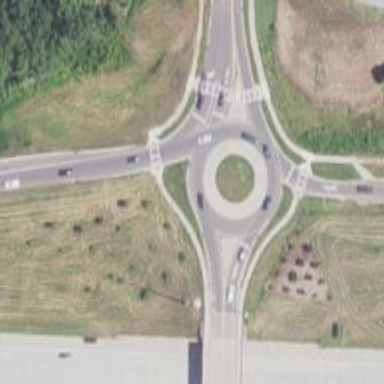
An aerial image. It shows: Secondary road with asphalt surface leading to roundabout.